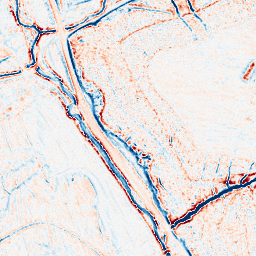
Category: edge_preserving
Decomposition family: bilateral
Decomposition parameters: d: 9
sigma_color: 100
sigma_space: 150
Upsampling method: bicubic_16x
Upsampling parameters: scale: 16
Upsampling scale: 16